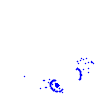
Particle: proton